Aerial crown-view tile of a tropical tree (Barro Colorado Island, Panama), acquired 20250512:
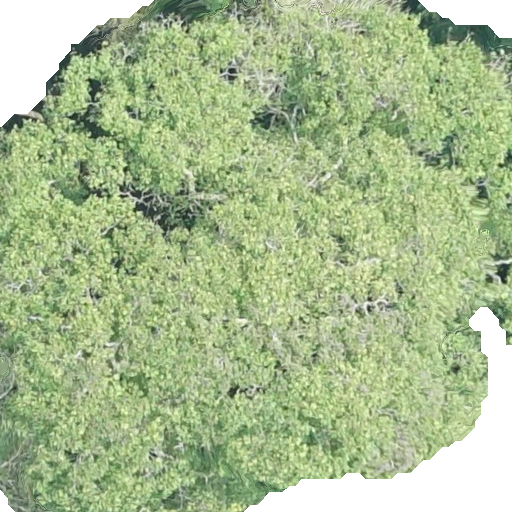
Species: Dipteryx oleifera
GBIF accepted scientific name: Dipteryx oleifera
Crown area: 422.496 m²